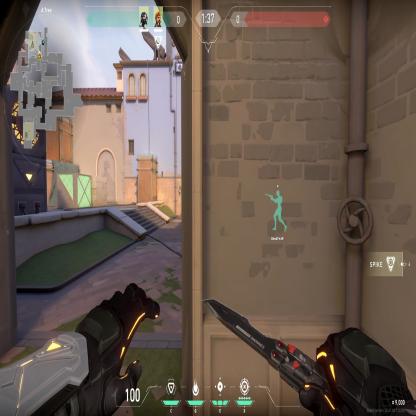
Label: teammate